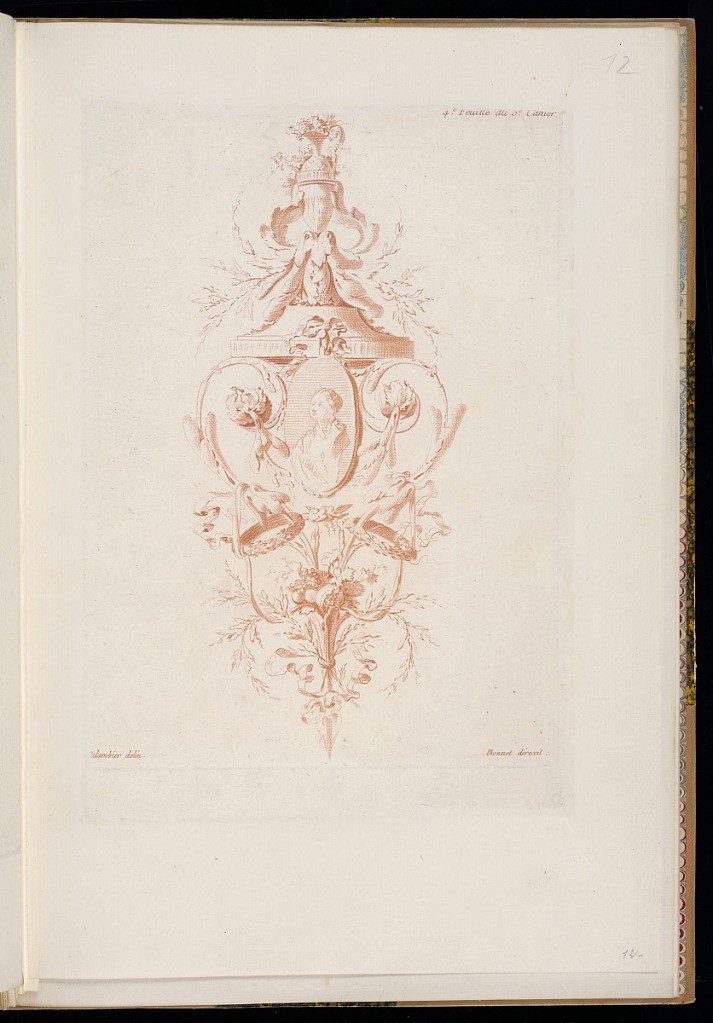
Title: Ornamental Arabesque Design
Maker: Henri Sallembier, French, ca. 1753 - 1820
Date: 1770–80
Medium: Etching and engraving (crayon manner) in red ink on paper
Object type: Print
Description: Ornamental trophy design with scrolling arabesque motifs, scrolling leaves, fruit, foliate branches, ribbons, an oval portrait, rosettes, birds, topped with an ewer. The plate is signed and numbered.